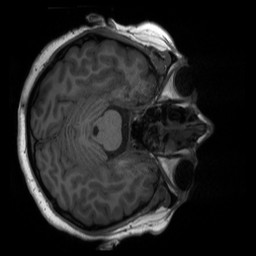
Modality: T1w
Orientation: axial
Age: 20
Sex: female
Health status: healthy
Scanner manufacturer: siemens
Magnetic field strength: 3 T
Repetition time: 2.3 s
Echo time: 0.00232 s